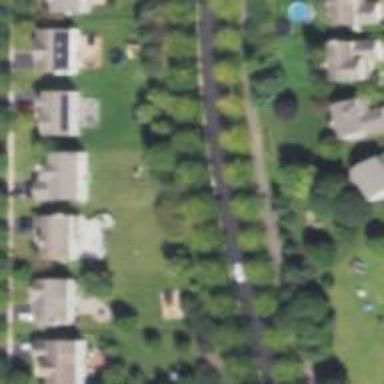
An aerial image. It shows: Residential road with asphalt surface and cycle track.